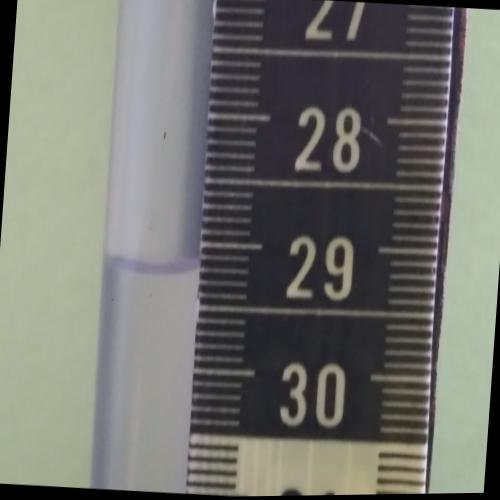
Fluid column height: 29.2 cm